Question: First of all, I'd like to say that I'm not talking about freeing the physical memory intended to a variable so in this case the commands 'clear', 'close' or 'pack' don't work. In my case, the physical memory of my computer runs out despite using them after running my MATLAB script (not too long) a few times.
I'm using MATLAB R2016b in a windows computer with 8Gb RAM. As I said before, after several times, the physical memory of my computer starts to run out so the only way to keep running the code is restarting the program (I can't do this all time when I want to run the script).
'''
clear all
clc
close all
%Datos entrada:
Long=60; %Longitud viga (m)
p_uni=1; %Carga repartida uniforme(kN/m)
n_division = 1000; %Numero divisiones de la viga
H = 3; %Componente horizontal en extremos
lon_barra=Long/n_division;
a = Long;
P_y = p_uni*lon_barra;
% Inicio programa:
if rem(n_division-1,2)==0 %Para el caso de numero par de fuerzas, que hace que el foco fin-comienzo de la representacion de fuerzas
y_force(1:((n_division-1)/2))=(((n_division-1)/2)👎1)*P_y;
y_force(((n_division-1)/2)+1:n_division-1)=(1:1:(n_division-1)/2)*P_y;
else %Para el caso de numero impar de fuerzas,
y_force(n_division)=P_y/2;
y_force(1:n_division/2)=((n_division/2-0.5)👎0.5)*P_y;
y_force(n_division/2+1:n_division)=(0.5:1:n_division/2)*P_y;
end
%Numero par de fuerzas sobre nodos internos
if rem(n_division-1,2)==0
N = ones(1,n_division-1);
alfa = ones(1,n_division-1);
for i=1:n_division-1
alfa(i) = atan(y_force(i)/H);
N(i) = y_force(i)/sin(alfa(i));
end
alfa_fin = zeros(1,n_division);
alfa_fin(1:length(alfa)/2)=alfa(1:length(alfa)/2);
alfa_fin(length(alfa)/2+2:end)=alfa(length(alfa)/2+1:end);
N_fin = ones(1,n_division);
N_fin(1:length(N)/2)=N(1:length(N)/2);
N_fin(length(N)/2+2:end)=N(length(N)/2+1:end);
N_fin(length(N)/2+1) = H;
for i=1:n_division+1
if i<=((n_division+1)/2)
if i==1;
y(i) = 0;
else
y(i) = tan(alfa_fin(i-1))*lon_barra+y(i-1);
end
else
y(i)=y(i-1)-tan(alfa_fin(i-1))*lon_barra;
end
end
%Numero impar de fuerzas sobre nodos internos
else
N = ones(1,n_division);
alfa = ones(1,n_division);
for i=1:n_division
alfa(i) = atan(y_force(i)/H);
N(i) = y_force(i)/sin(alfa(i));
end
y = ones(1,n_division+1);
for i=1:n_division+1
if i<=((n_division/2)+1)
if i==1;
y(i) = 0;
else
y(i) = tan(alfa(i-1))*lon_barra+y(i-1);
end
else
y(i)=y(i-1)-tan(alfa(i-1))*lon_barra;
end
end
end
%Densidad para altura objetivo:
q_final=H/lon_barra;
'''
This image shows the increases of memory required after the code is run each time:

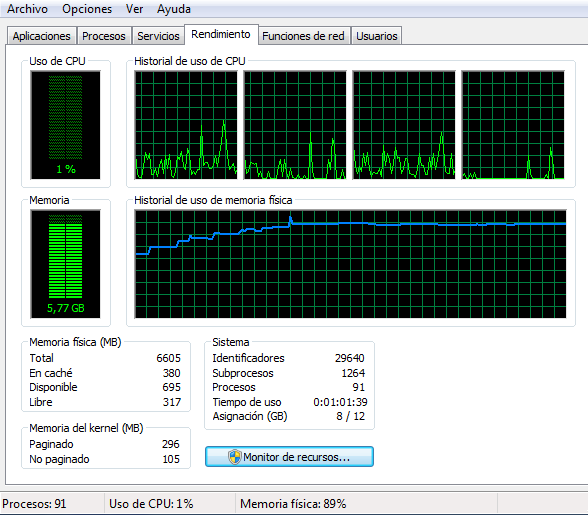
Answer: I doubt you will get better tips than those appear in the <URL> on this subject. One specific point I'd like to point out is this:
> 'pack'
I know it says "32-bit", but I bet this also applies in some degree to 64-bit systems.
Bottom line - you need to follow the guidelines of the documentation, paying special attention to (you grow 'y' inside a loop).
Another thing you can do is profile memory usage to find some memory leaks.
Yet another option, which is available to you on R2016b, is using <URL> - which are not being kept in RAM.